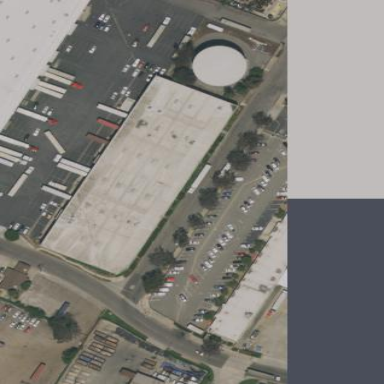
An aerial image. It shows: Warehouse.